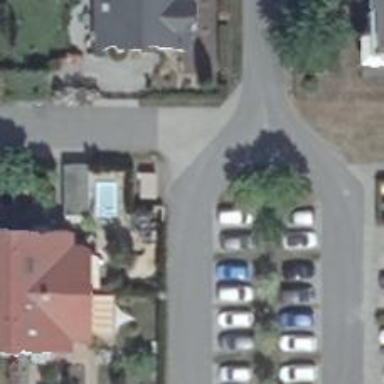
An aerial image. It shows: Asphalt road designated as living street.